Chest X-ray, PA view. Patient: 50 years old, sex F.
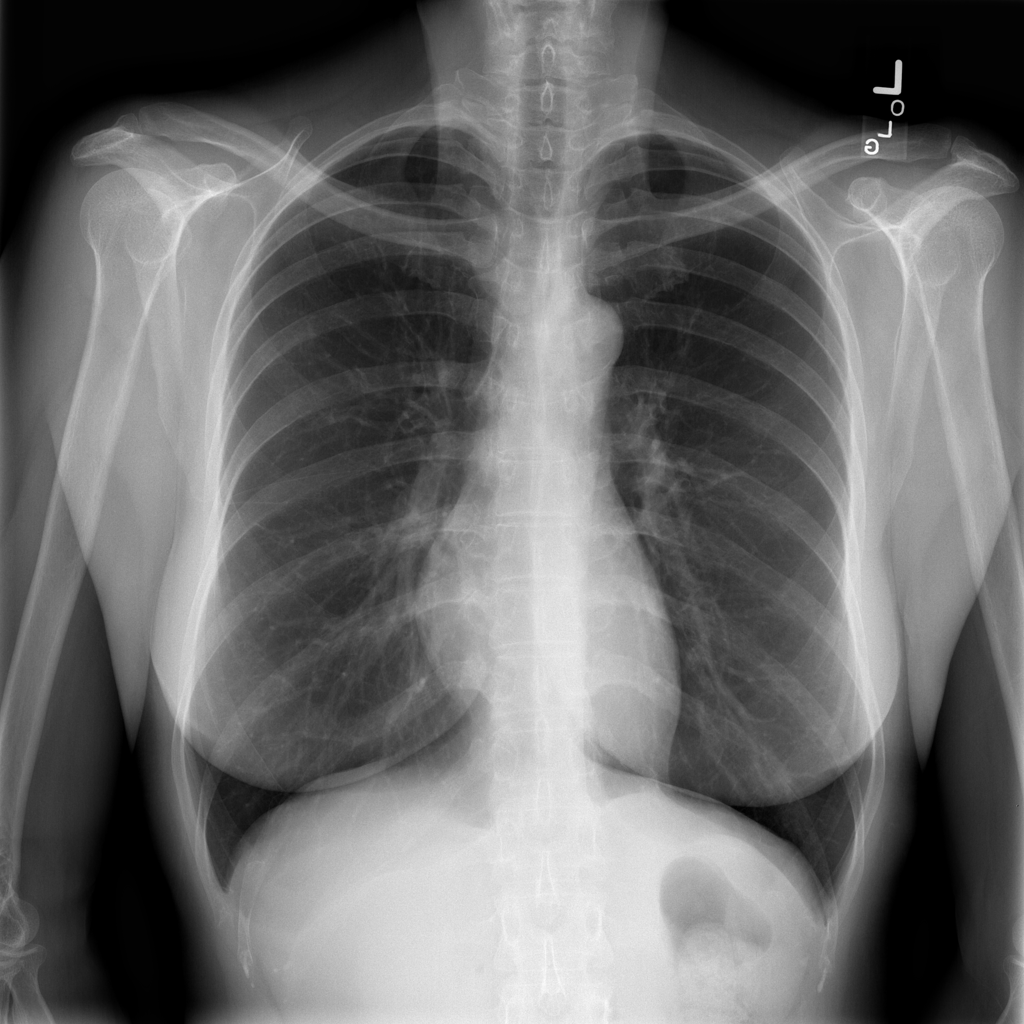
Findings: No Finding